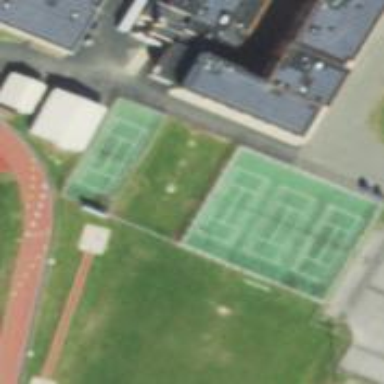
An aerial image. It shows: Tennis court on the leisure land pitch.